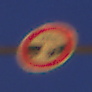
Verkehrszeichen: VerbotUnterschreitenMindestabstand
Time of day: Night
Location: Outdoor (Urban)
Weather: Clear
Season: NotSpecified
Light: Artificial